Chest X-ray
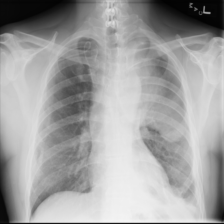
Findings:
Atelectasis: negative
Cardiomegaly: negative
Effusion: positive
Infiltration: negative
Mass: negative
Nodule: negative
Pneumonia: negative
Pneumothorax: negative
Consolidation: negative
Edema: negative
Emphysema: negative
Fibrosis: negative
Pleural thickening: negative
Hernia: negative